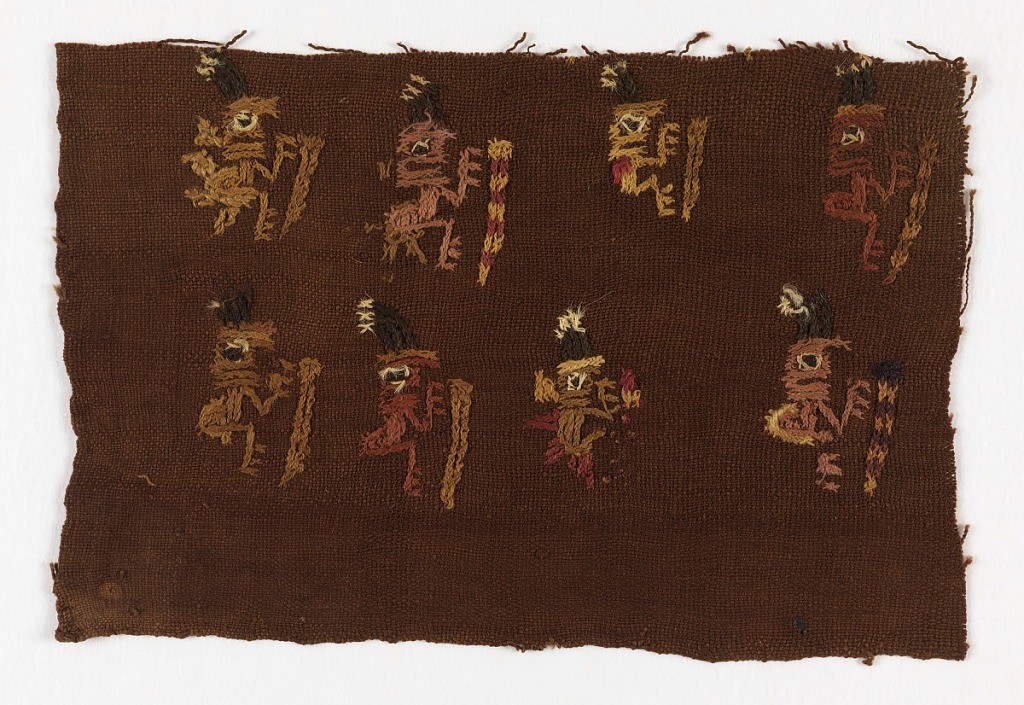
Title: Fragment
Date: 500–1200
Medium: Wool Technique: Chain stitch on plain weave.
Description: Fragment of a larger fabric patterned by small standing figures holding sticks - two rows each of four figures.  Selvedge at left side and bottom remaining.